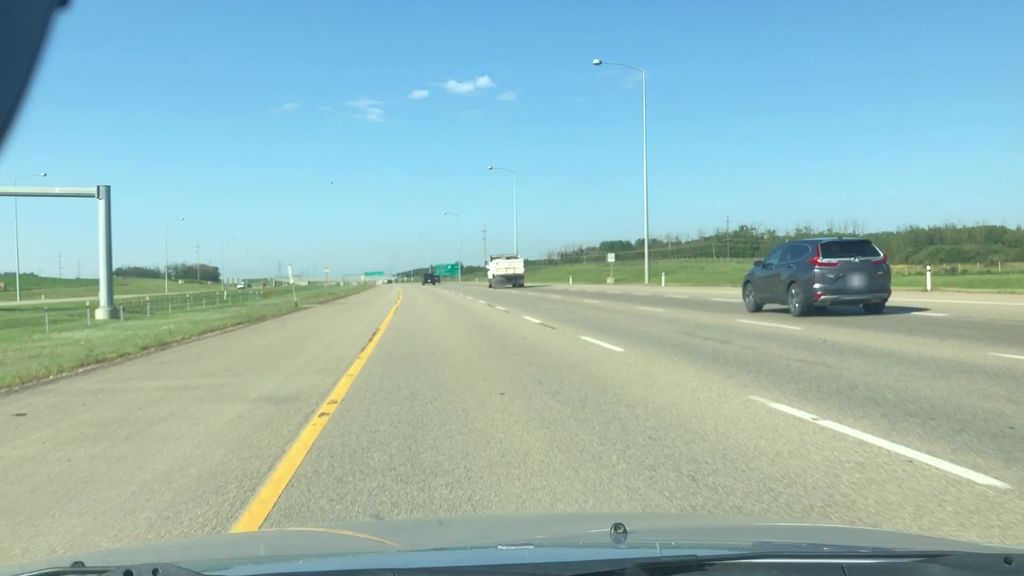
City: edmonton